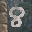
Label: 8